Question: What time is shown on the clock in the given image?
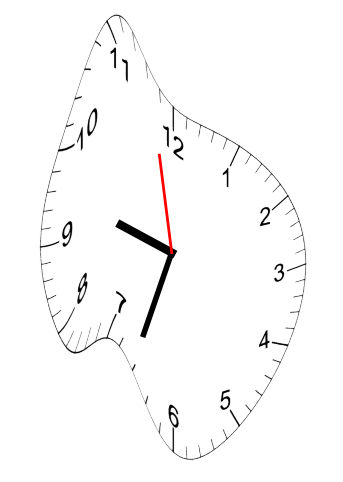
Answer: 09:32:58